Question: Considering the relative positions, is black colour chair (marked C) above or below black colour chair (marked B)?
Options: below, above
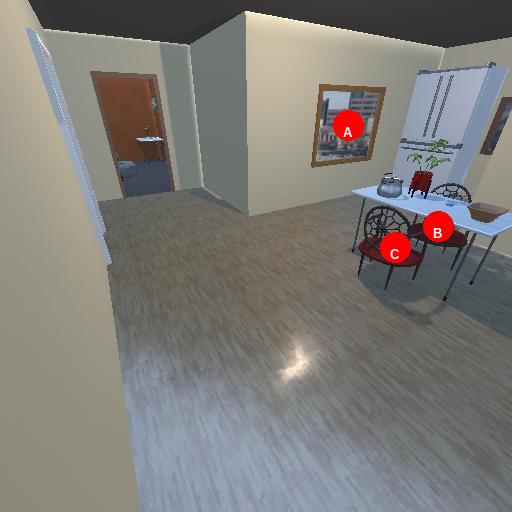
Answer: below